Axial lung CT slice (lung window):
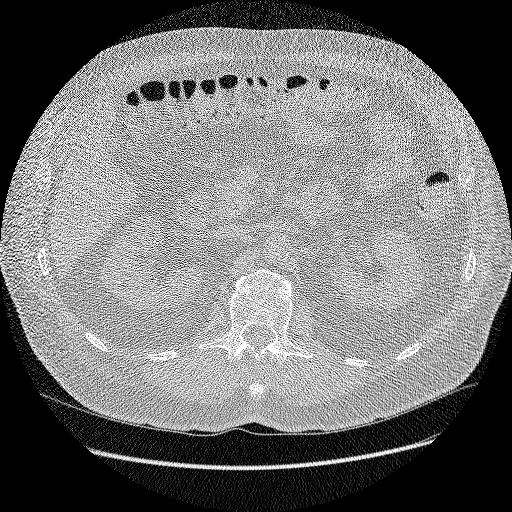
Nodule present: no